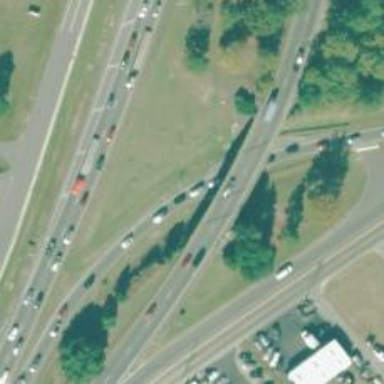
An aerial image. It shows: Trunk link highway.